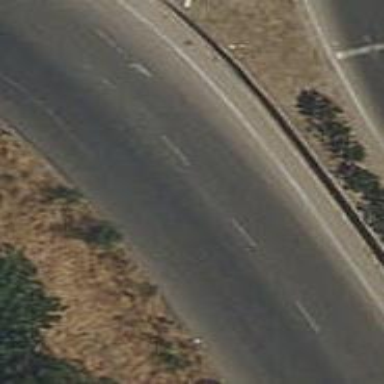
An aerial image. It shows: Tertiary road with asphalt surface.